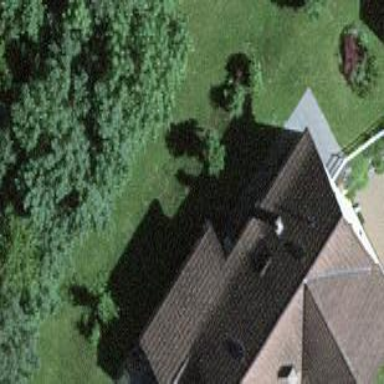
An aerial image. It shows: Residential building.